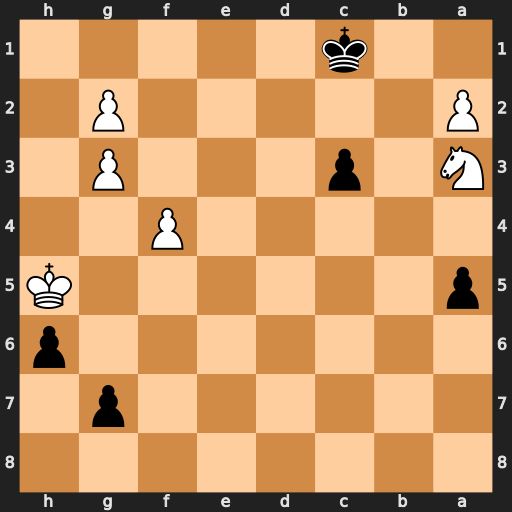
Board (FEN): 8/6p1/7p/p6K/5P2/N1p3P1/P5P1/2k5
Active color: b
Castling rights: -
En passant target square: -
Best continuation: Kb2 Nc4+ Kxa2